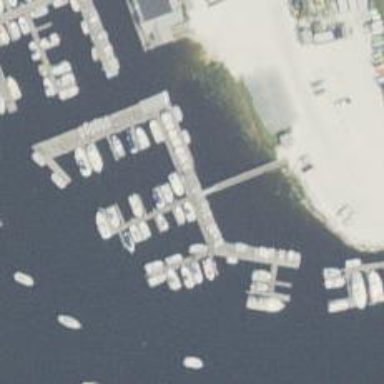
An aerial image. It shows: Man-made pier.